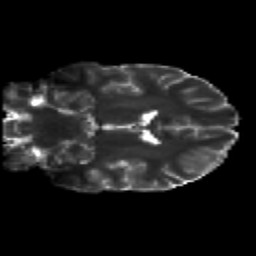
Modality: T2w
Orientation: coronal
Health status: healthy
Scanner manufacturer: siemens
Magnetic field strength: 3 T
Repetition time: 12 s
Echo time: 0.092 s